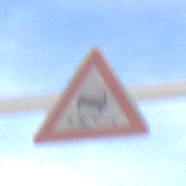
Verkehrszeichen: SchleuderOderRutschgefahr
Umgebung: Outdoor, Urban
Tageszeit: MorningAfternoon
Wetter: PartlyCloudy
Licht: Natural
Jahreszeit: NotSpecified
Kontrast: HighContrast